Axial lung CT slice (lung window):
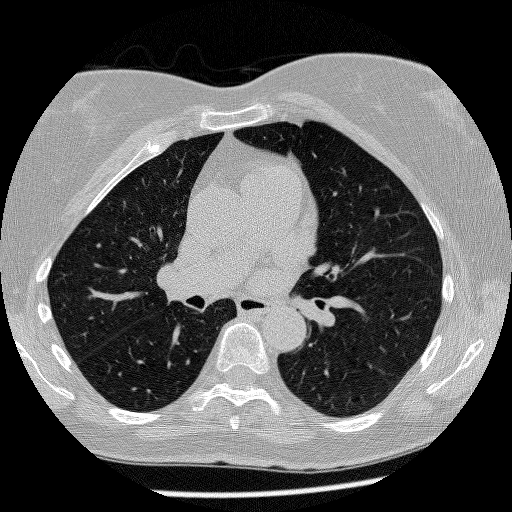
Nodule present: no